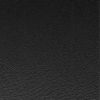
Label: not_dusty